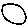
Label: circle